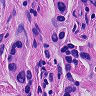
Metastatic tissue present: yes